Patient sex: M
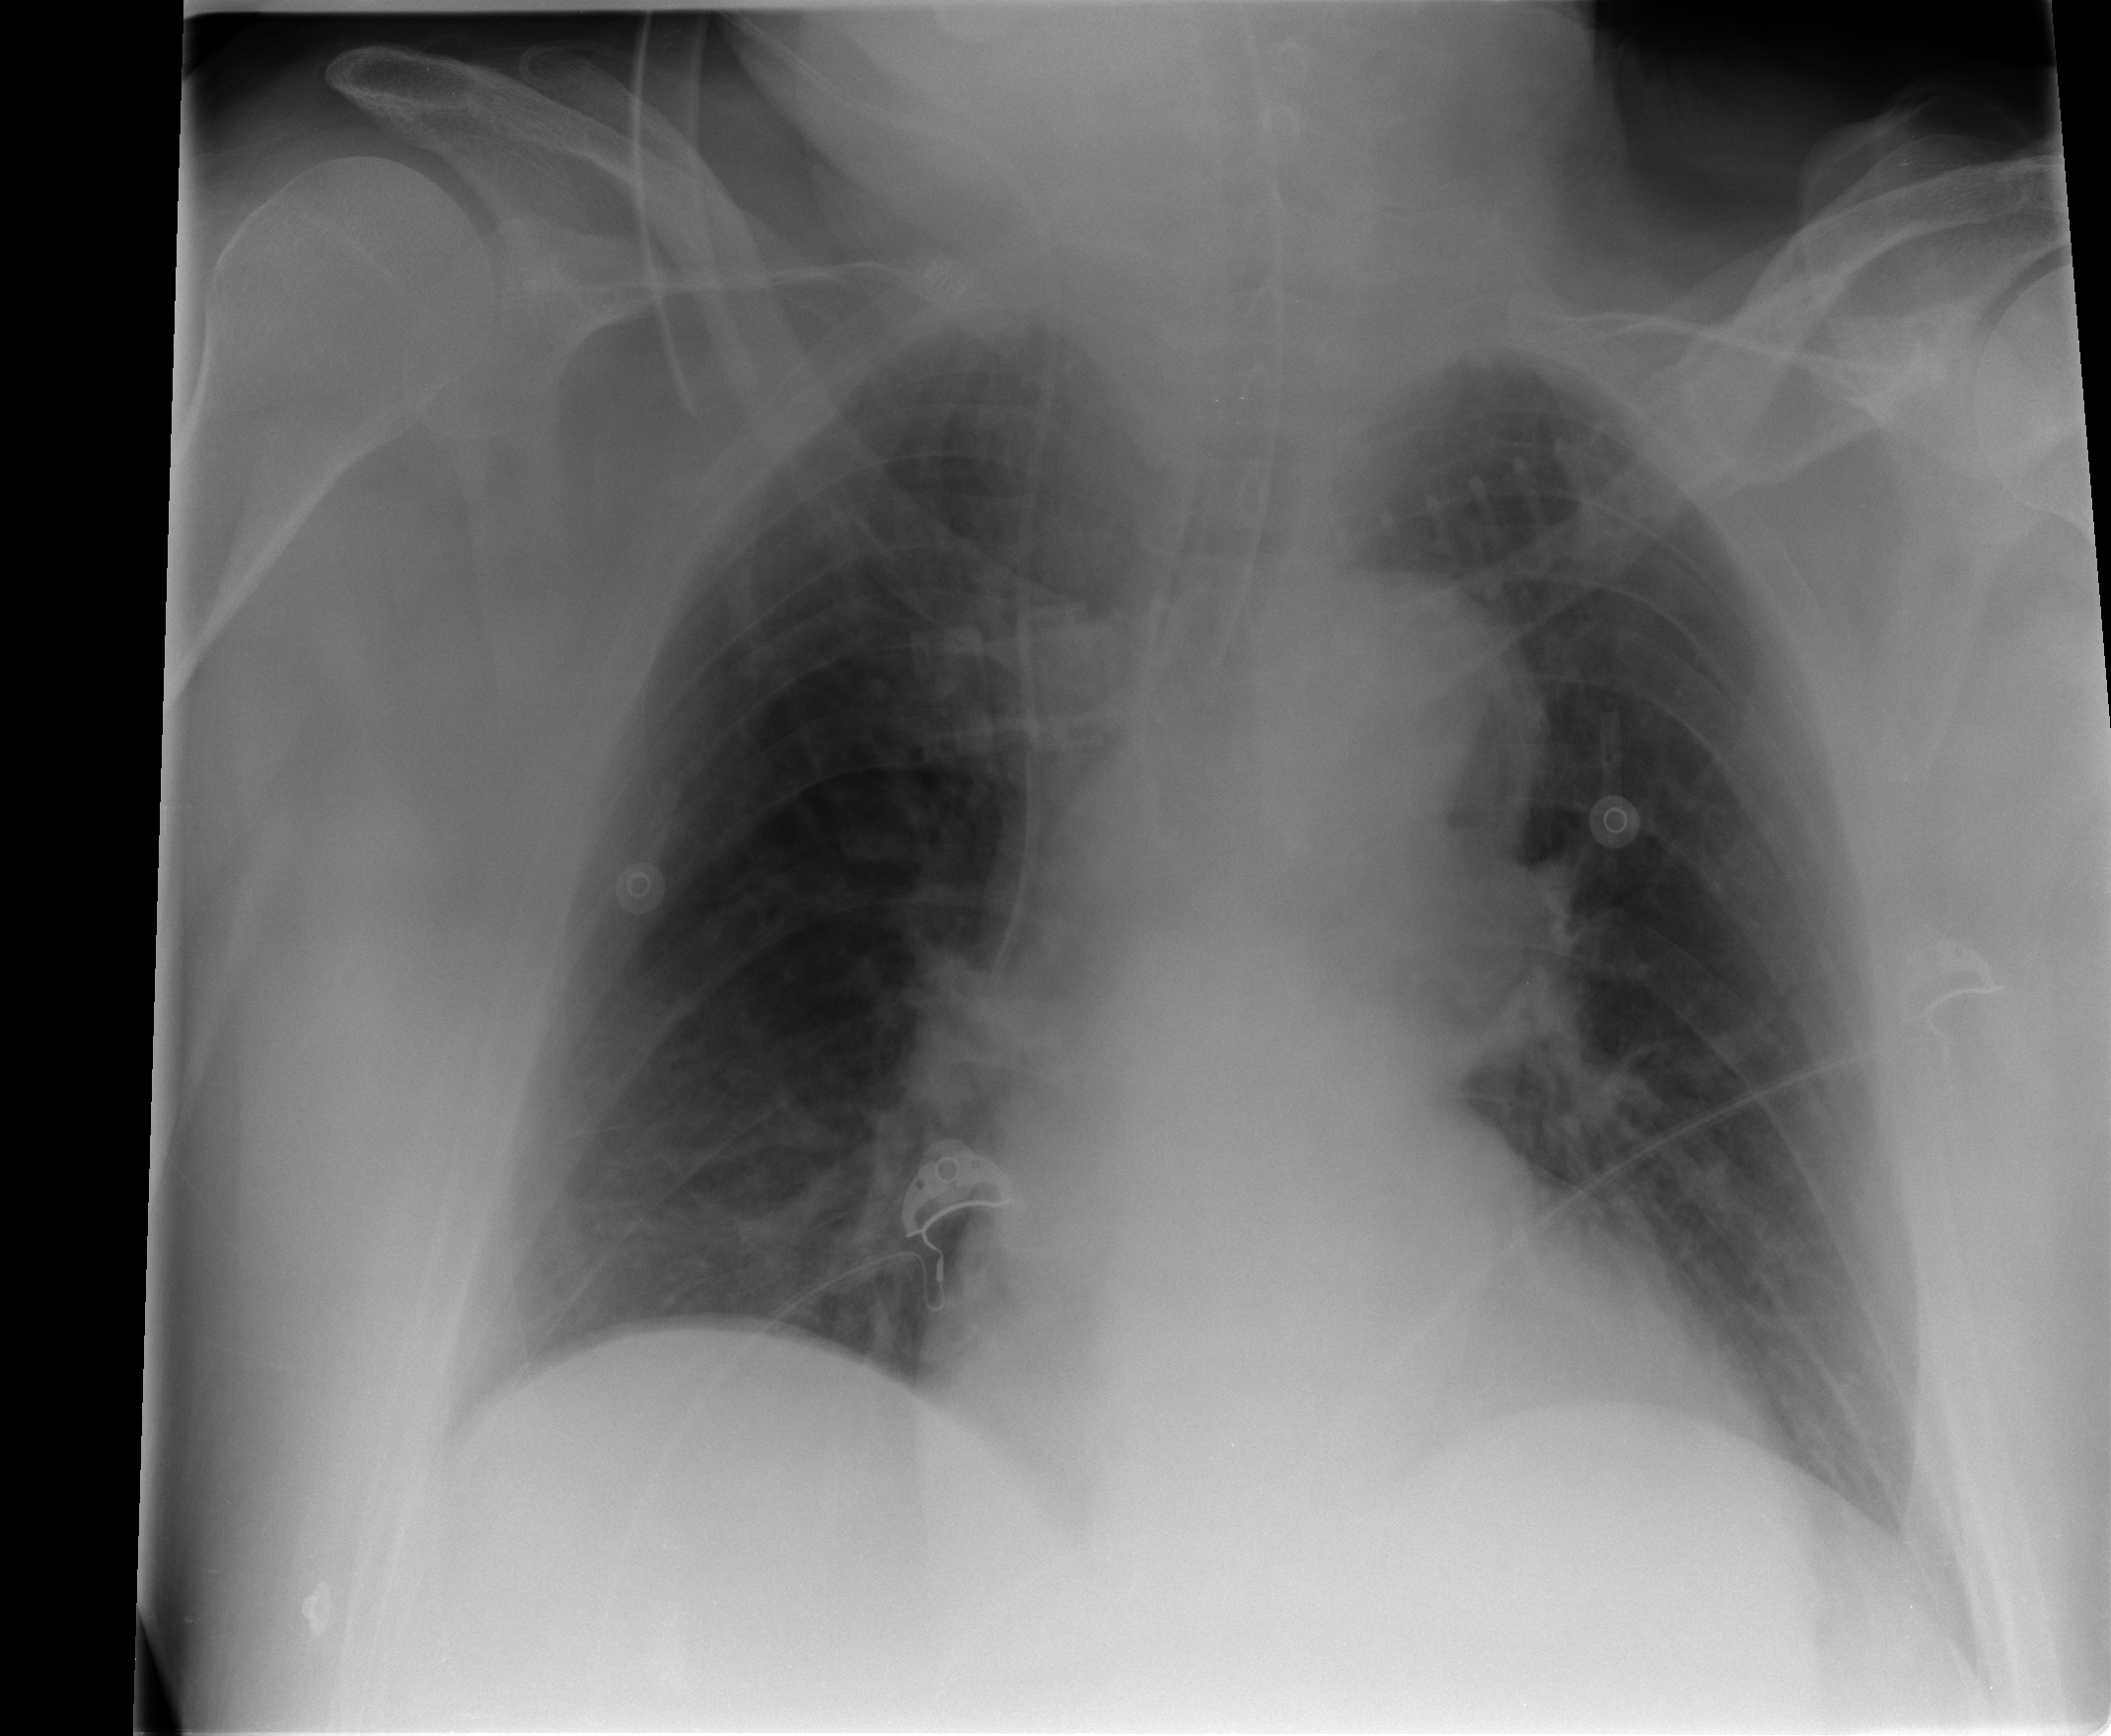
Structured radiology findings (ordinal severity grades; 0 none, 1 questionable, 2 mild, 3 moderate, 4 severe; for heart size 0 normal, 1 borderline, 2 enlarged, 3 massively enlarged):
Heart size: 1
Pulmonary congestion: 1
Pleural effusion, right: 0
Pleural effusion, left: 0
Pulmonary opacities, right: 0
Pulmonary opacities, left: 0
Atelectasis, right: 2
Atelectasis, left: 2